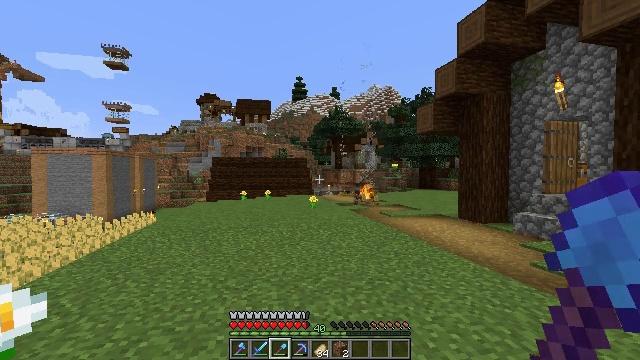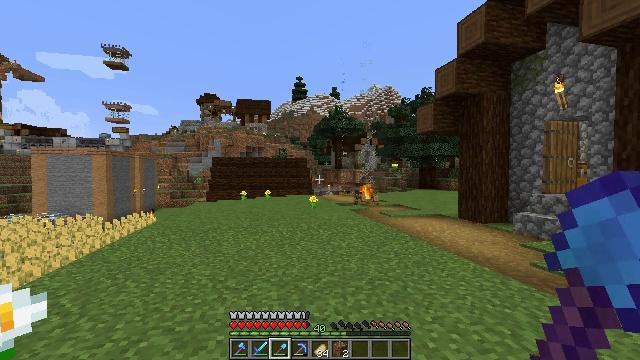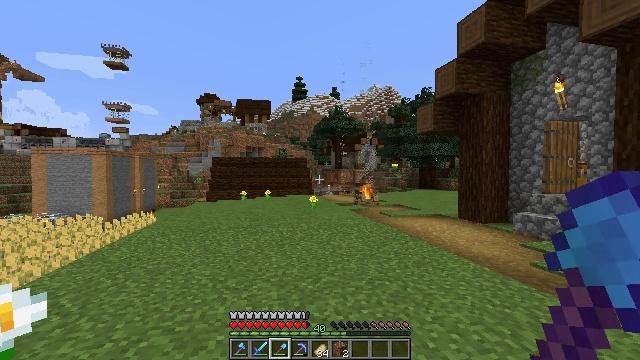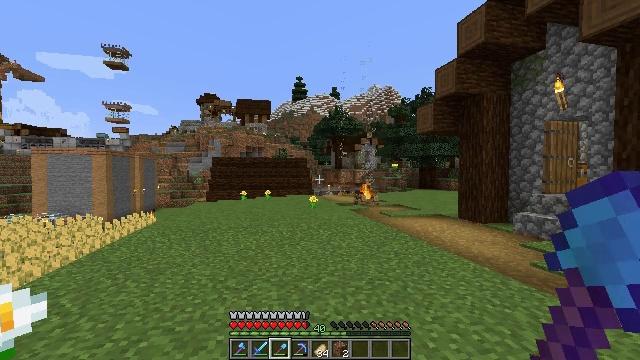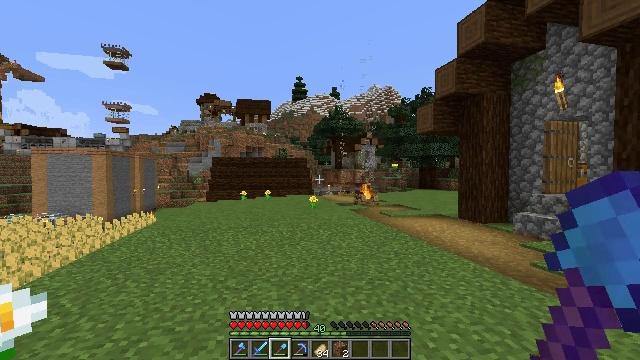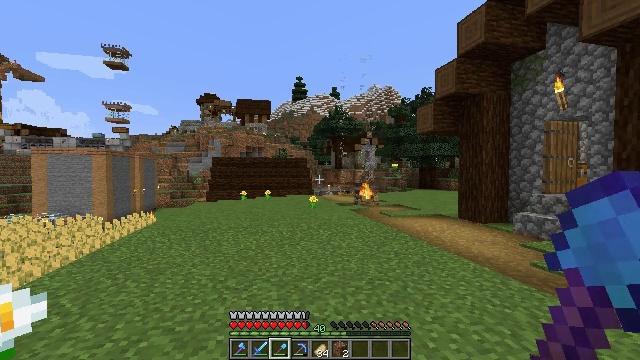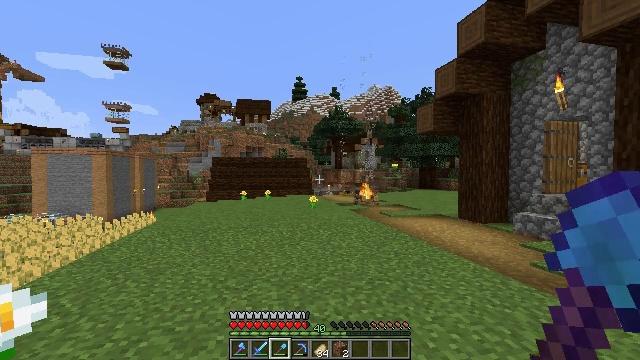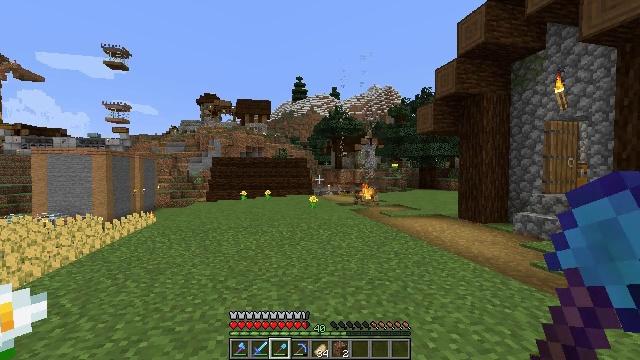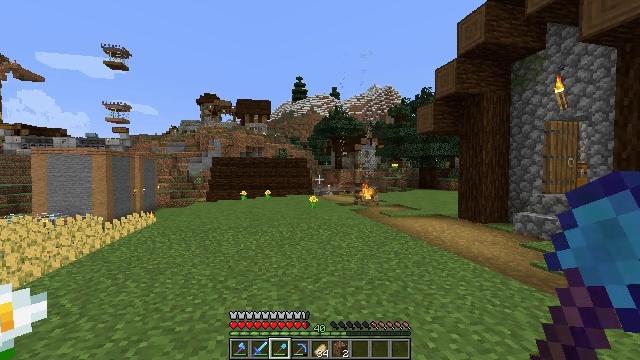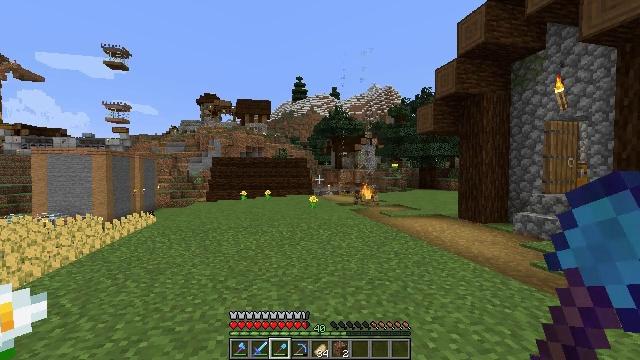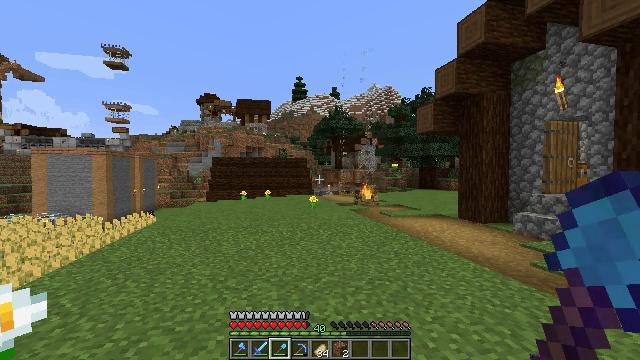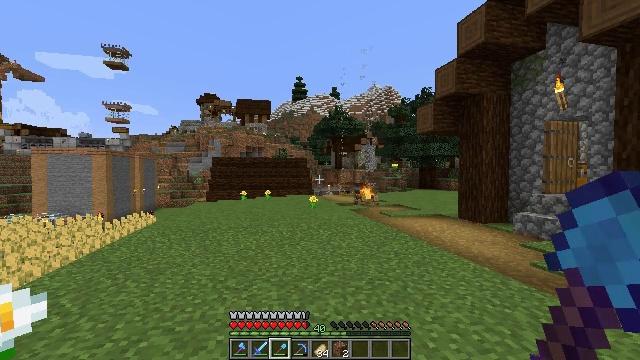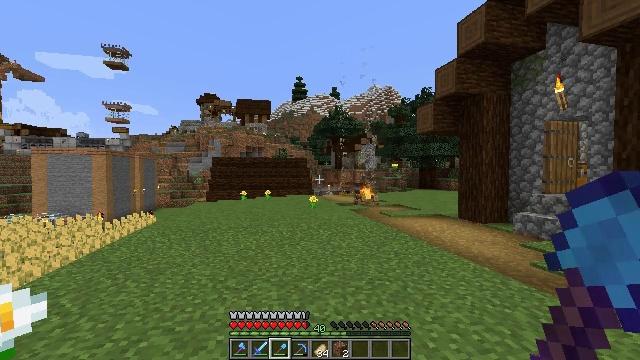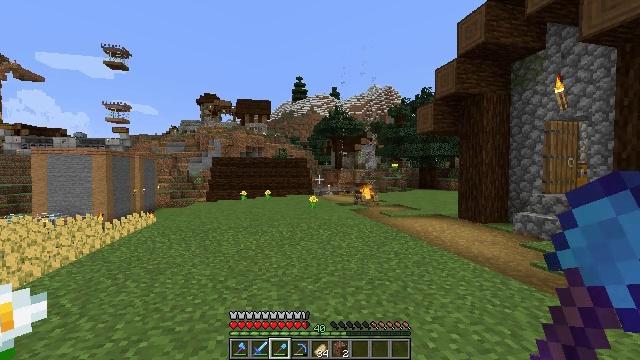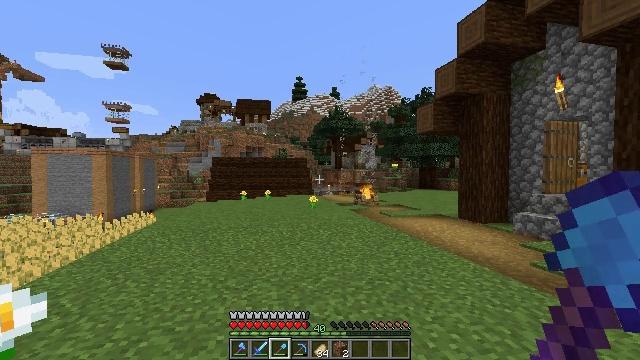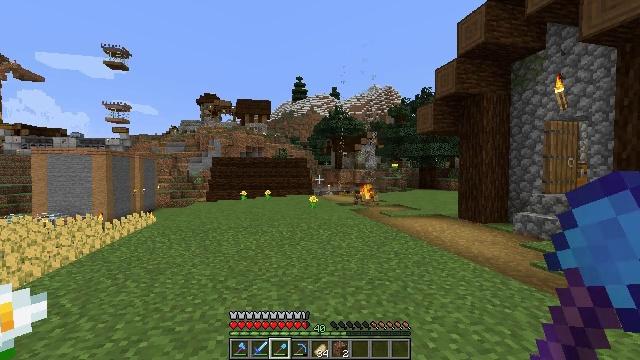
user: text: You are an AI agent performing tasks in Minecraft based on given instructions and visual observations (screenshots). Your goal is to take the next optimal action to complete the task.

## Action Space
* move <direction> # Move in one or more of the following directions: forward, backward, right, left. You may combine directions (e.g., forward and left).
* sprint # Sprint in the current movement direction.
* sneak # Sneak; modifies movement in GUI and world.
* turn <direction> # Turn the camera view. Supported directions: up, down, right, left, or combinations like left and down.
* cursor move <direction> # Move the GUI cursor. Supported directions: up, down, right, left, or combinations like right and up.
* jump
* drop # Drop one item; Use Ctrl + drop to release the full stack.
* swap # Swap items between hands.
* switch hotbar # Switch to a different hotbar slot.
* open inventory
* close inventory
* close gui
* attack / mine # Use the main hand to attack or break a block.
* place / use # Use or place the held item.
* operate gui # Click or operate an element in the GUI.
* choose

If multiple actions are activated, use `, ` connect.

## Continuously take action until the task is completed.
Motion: motion action
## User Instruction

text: Get wheat from the farmland.
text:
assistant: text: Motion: no_op
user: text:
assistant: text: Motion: no_op
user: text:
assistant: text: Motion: no_op
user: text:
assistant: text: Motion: no_op
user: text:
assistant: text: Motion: no_op
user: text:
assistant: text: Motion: no_op
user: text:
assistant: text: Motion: no_op
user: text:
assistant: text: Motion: no_op
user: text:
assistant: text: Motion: no_op
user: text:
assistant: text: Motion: no_op
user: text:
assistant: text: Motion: no_op
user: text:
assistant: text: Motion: no_op
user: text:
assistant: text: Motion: no_op
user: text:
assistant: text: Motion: no_op
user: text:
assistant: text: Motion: no_op
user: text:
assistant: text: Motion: no_op
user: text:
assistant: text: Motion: no_op
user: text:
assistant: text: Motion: no_op
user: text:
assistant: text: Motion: no_op
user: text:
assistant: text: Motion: no_op
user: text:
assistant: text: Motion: no_op
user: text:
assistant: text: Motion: no_op
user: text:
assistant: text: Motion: no_op
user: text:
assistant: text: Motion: no_op
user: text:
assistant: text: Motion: no_op
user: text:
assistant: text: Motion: no_op
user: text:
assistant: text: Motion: no_op
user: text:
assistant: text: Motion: no_op
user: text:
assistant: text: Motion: no_op
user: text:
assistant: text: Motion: no_op